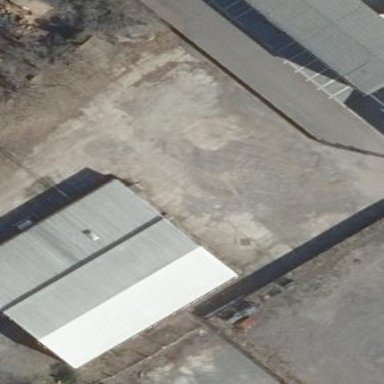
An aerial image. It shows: Industrial building.